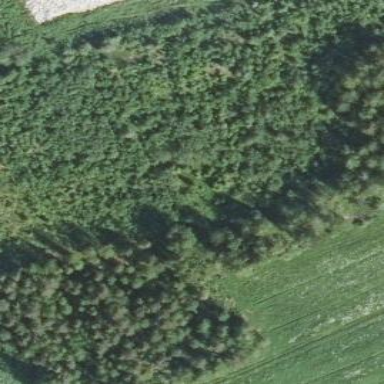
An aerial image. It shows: Mixed woodland with variety of leaf types and cycles.